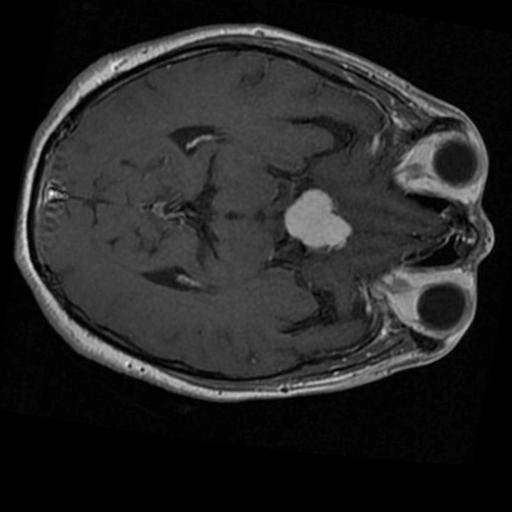
Label: brain_menin